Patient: sex F, age 69
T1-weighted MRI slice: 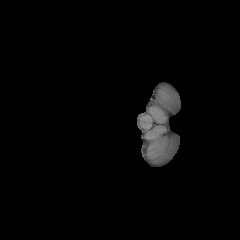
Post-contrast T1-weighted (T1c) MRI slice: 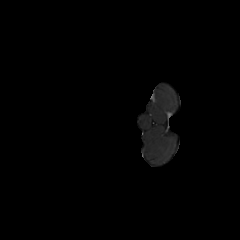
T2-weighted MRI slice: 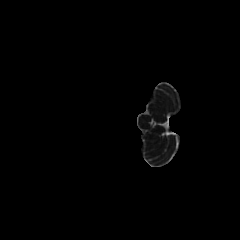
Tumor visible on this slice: no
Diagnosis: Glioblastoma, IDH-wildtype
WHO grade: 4